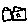
Label: house